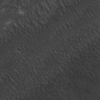
Label: not_dusty